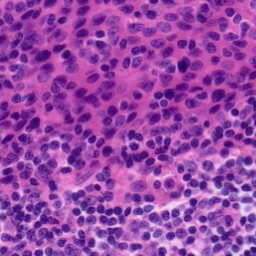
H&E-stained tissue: Tonsil